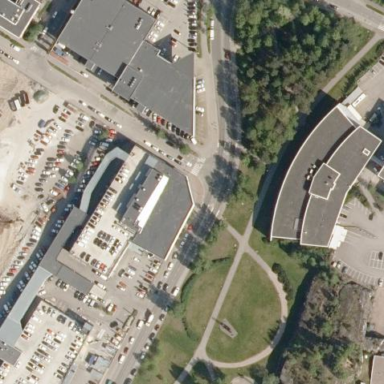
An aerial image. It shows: Car shop building.